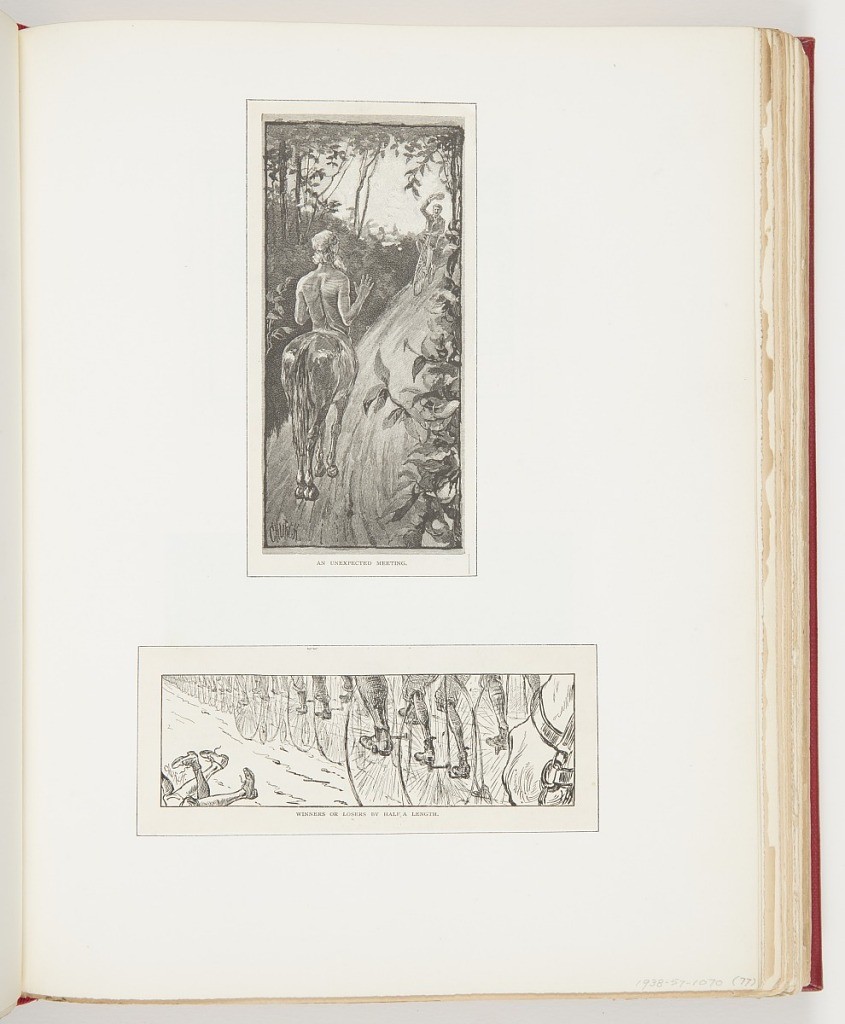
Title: Illustrations for "A Wheel Around the Hub," Scribner's Monthly (XIX, No. 4, February 1880)
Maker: Frederick Stuart Church, American, 1842–1924
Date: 1880
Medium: Etching on paper
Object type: Ephemera
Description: Top; upper left, man riding bike, waving hat, down a road. Lower left, back of a centaur walking up the path, hands out in surprised. Vegetation at either side of the road. Image labeled with title, An Unexpected Meeting. Bottom; bicycle wheels, feet peddling; lower right pair of feet intertwined. Labelled and titled, Winners or Losers by Half a Length